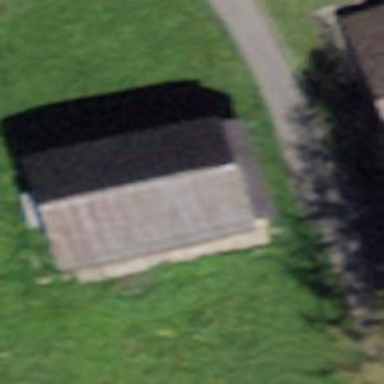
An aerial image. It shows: Barn.